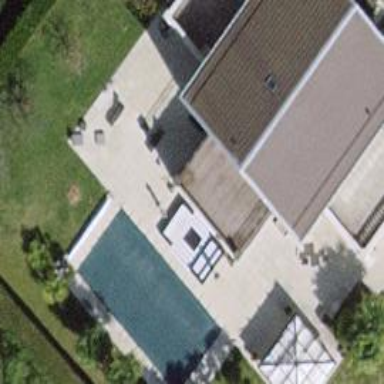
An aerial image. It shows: Swimming pool located in leisure land.